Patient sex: M
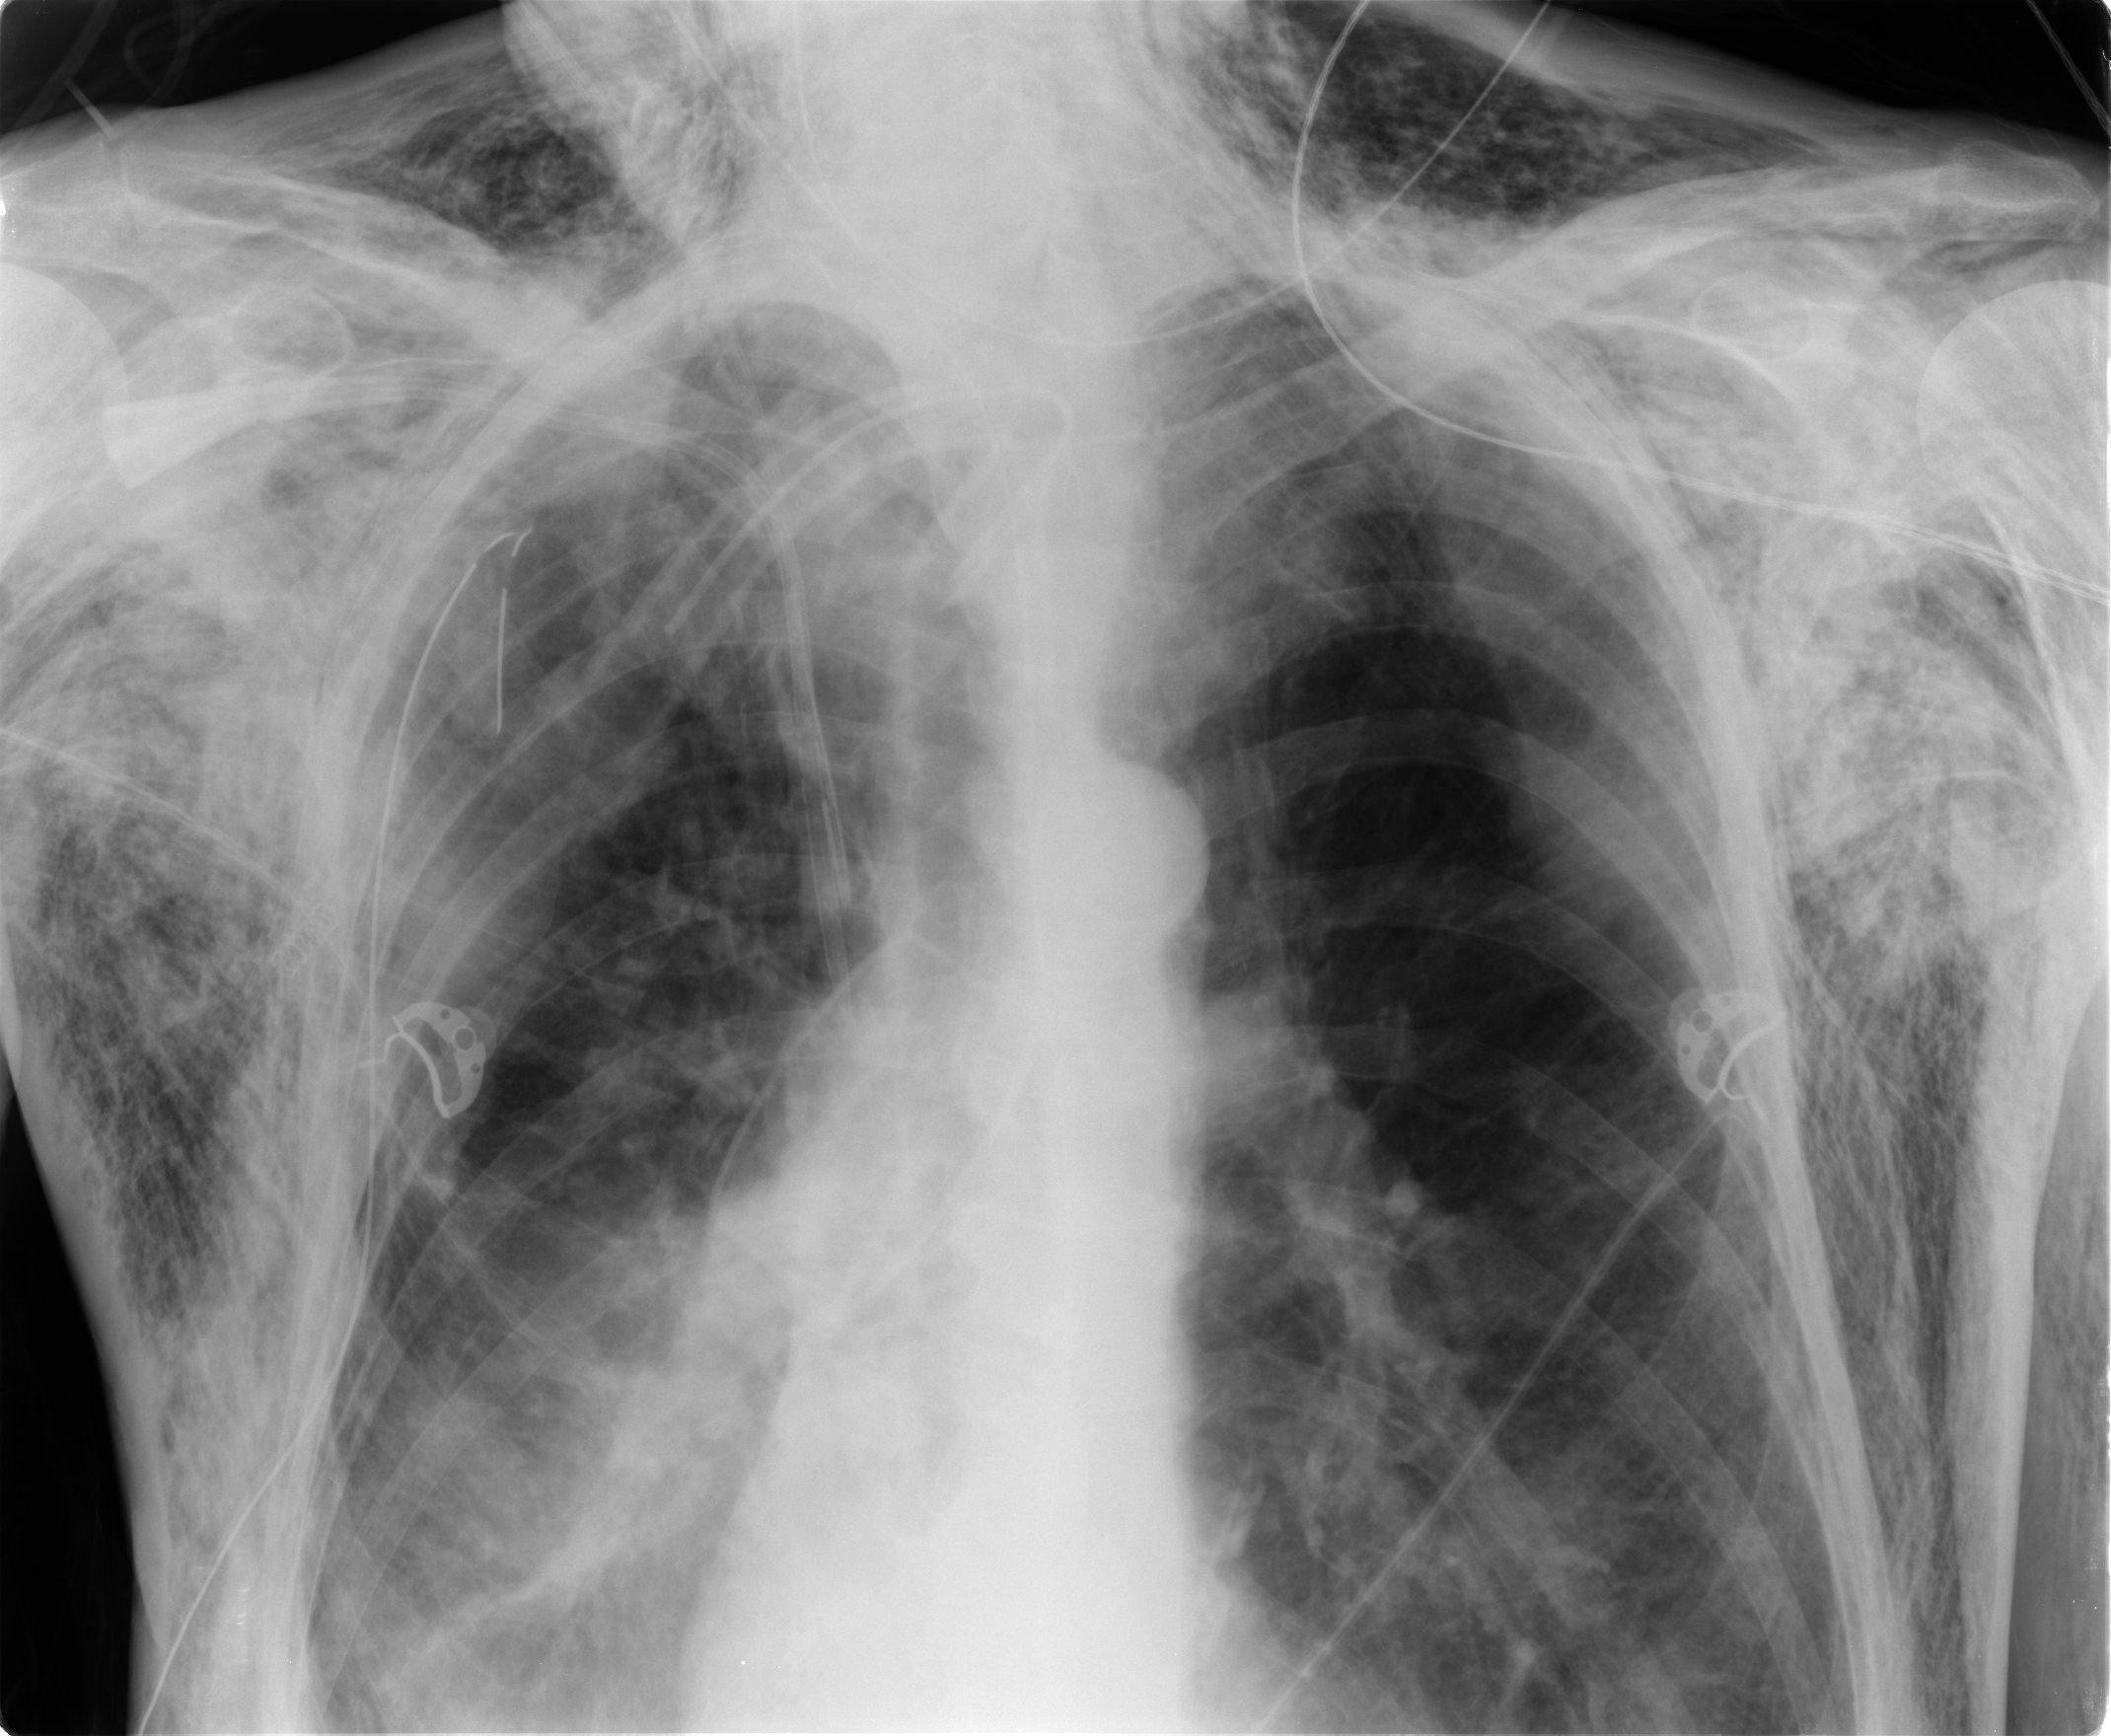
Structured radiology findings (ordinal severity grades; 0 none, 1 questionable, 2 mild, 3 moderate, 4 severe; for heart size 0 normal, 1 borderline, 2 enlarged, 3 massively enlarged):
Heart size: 0
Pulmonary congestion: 0
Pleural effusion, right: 0
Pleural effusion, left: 0
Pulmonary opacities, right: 0
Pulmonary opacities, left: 0
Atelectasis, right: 2
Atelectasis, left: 1